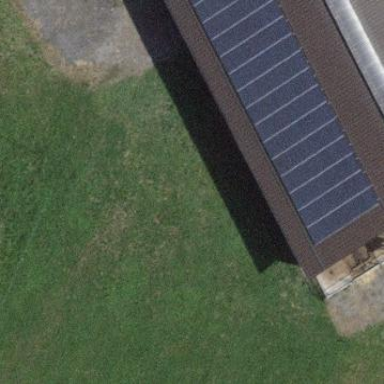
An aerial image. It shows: Solar power generator utilizing photovoltaic technology with solar photovoltaic panels.